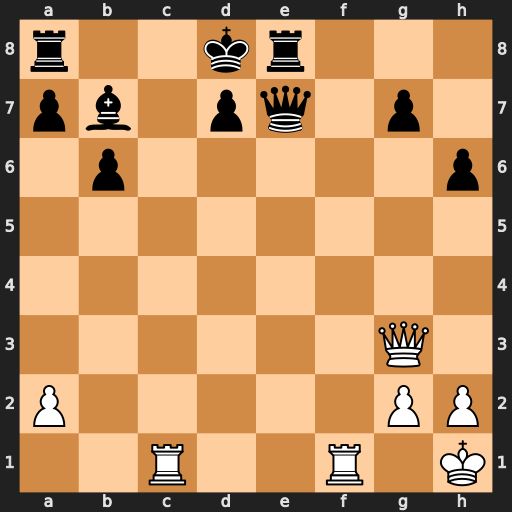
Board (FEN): r2kr3/pb1pq1p1/1p5p/8/8/6Q1/P5PP/2R2R1K
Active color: w
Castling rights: -
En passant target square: -
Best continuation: Qc7#